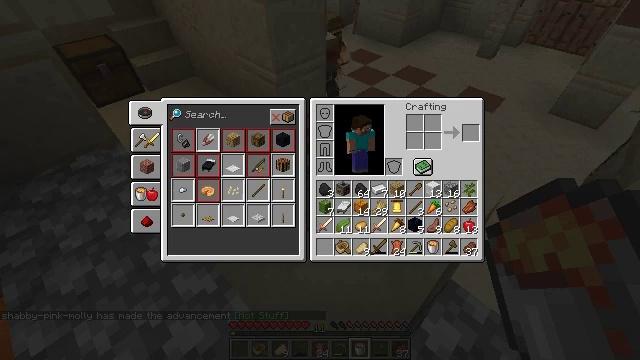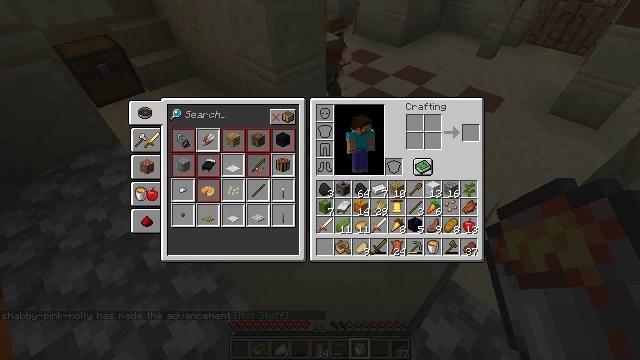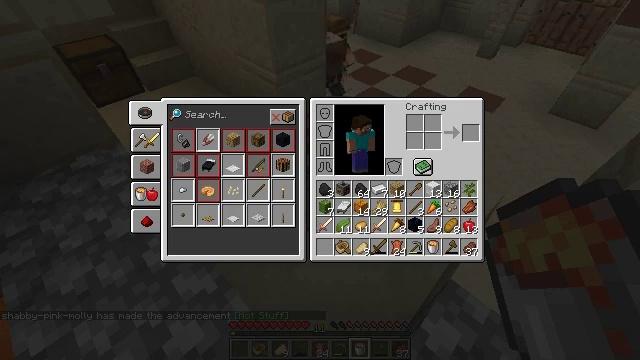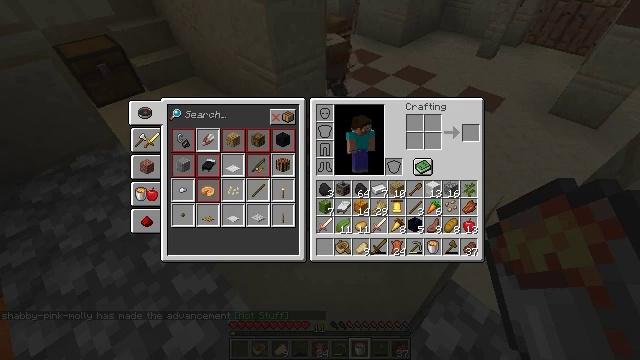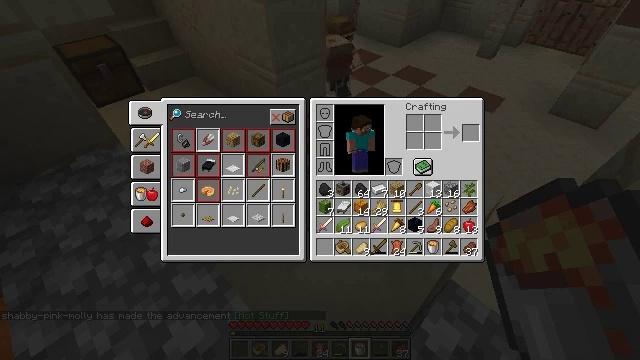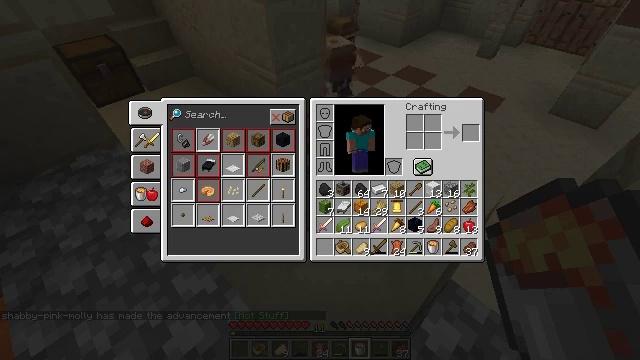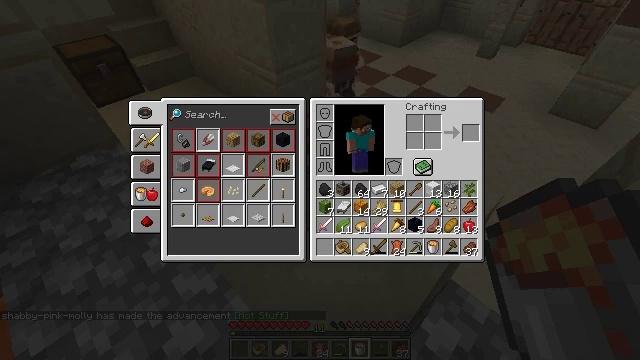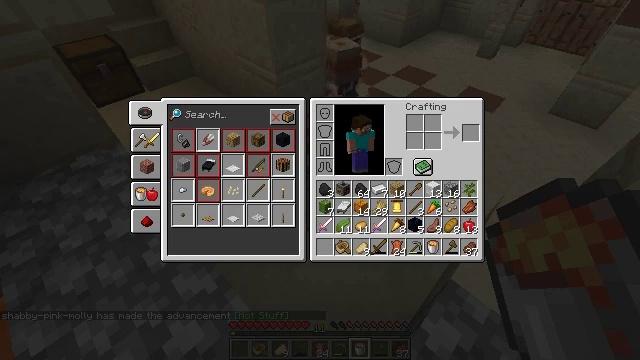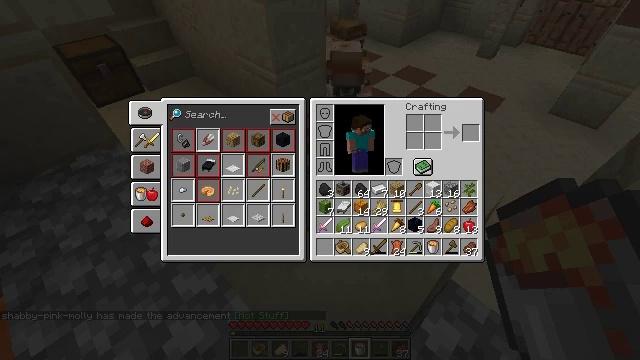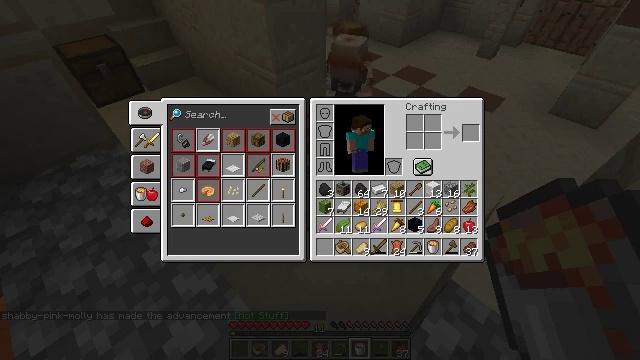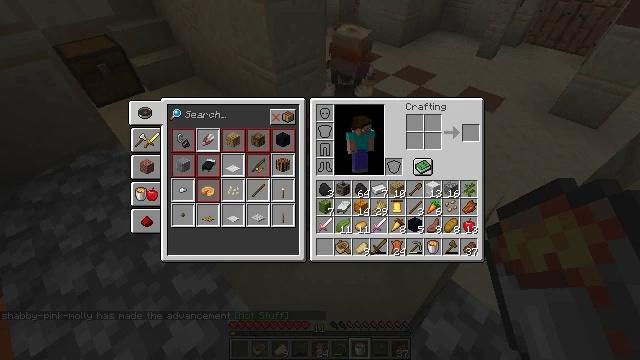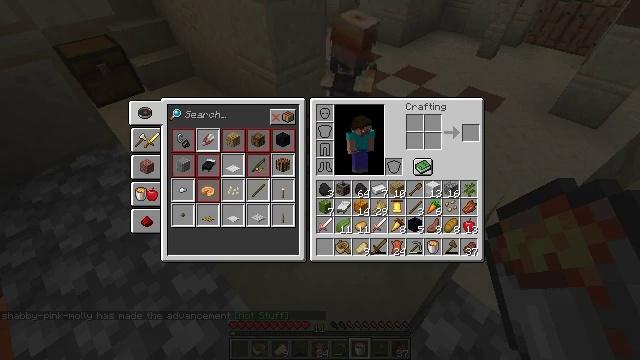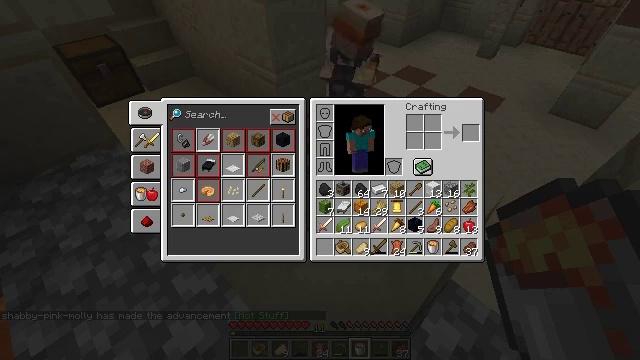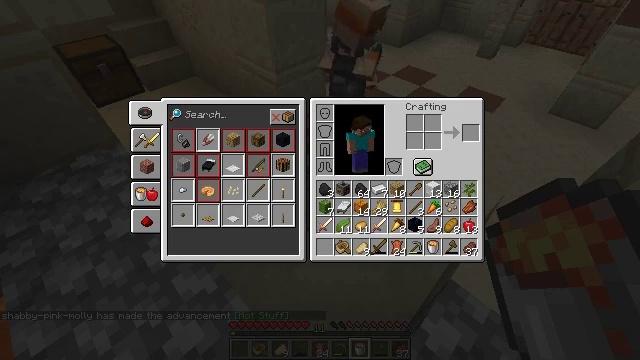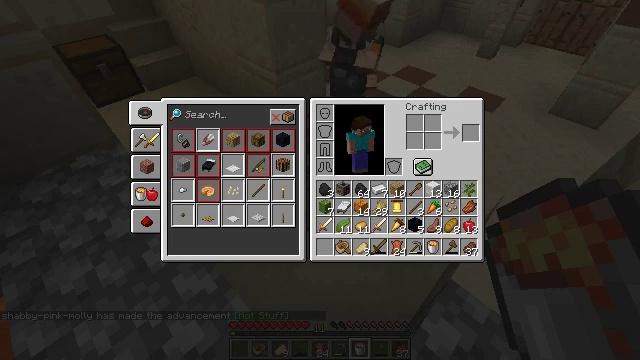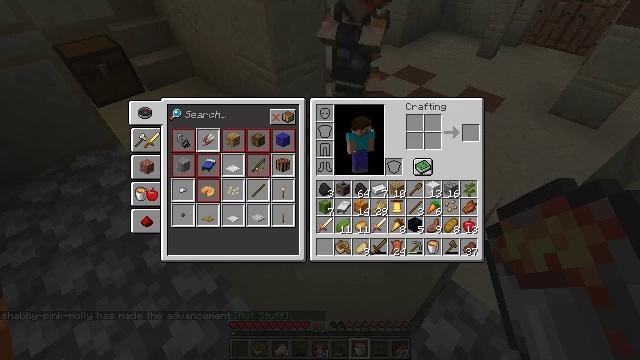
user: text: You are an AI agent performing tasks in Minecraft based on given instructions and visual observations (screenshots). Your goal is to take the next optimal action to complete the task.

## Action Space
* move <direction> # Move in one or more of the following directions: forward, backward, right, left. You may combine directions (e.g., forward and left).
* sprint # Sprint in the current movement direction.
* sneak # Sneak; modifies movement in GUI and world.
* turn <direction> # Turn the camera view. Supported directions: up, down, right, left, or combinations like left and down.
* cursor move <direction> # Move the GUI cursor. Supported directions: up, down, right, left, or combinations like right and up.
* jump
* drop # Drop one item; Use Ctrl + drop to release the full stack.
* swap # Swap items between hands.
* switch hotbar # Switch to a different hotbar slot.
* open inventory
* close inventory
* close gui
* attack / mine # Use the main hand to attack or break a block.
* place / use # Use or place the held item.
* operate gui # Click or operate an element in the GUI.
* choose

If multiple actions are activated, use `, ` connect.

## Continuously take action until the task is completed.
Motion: motion action
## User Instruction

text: Remove a golden sword from the inventory.
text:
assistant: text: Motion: no_op
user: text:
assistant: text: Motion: no_op
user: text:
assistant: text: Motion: no_op
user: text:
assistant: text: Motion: no_op
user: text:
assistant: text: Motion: no_op
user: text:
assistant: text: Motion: no_op
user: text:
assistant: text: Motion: no_op
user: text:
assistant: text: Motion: no_op
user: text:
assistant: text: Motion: no_op
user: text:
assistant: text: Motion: no_op
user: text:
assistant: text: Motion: no_op
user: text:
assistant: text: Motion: no_op
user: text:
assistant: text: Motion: no_op
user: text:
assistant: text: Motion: no_op
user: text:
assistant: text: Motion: no_op
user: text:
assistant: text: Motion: cursor move left
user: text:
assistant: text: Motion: no_op
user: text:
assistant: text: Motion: no_op
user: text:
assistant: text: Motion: no_op
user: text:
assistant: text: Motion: no_op
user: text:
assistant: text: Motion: no_op
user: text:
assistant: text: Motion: no_op
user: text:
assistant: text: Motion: no_op
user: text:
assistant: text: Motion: no_op
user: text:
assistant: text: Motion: no_op
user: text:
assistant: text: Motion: no_op
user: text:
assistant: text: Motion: no_op
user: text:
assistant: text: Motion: no_op
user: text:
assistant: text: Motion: no_op
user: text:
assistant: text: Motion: no_op